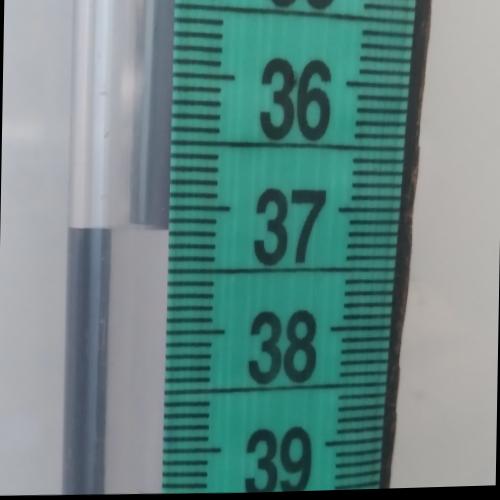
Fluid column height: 37.2 cm